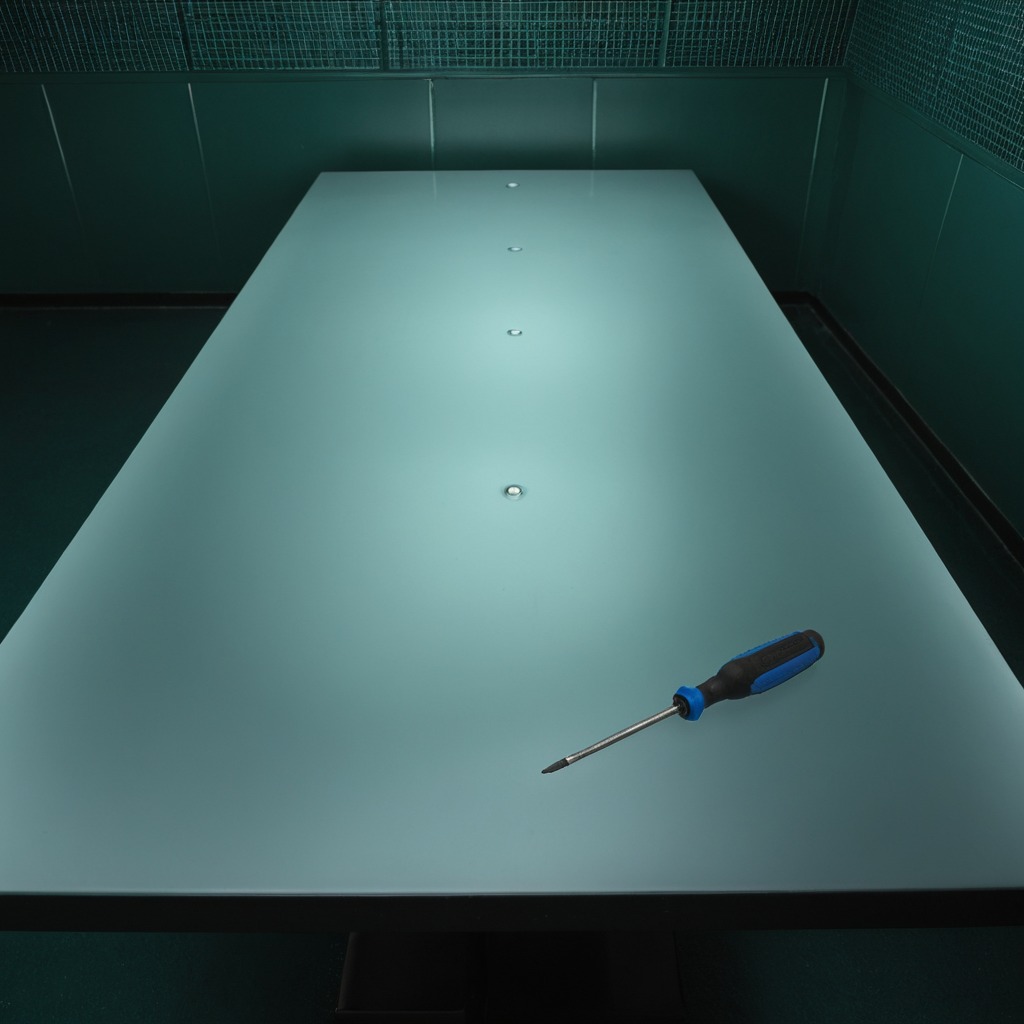
A screwdriver is lying on the table in the railway signal maintenance room.